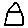
Label: house